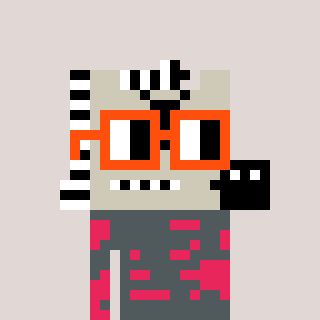
a pixel art character with square orange glasses, a zebra-shaped head and a redpinkish-colored body on a warm background